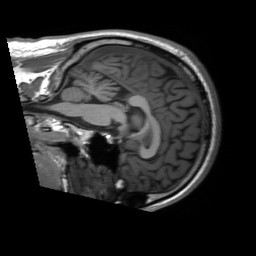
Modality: T1w
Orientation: sagittal
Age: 30
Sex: male
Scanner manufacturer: siemens
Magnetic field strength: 3 T
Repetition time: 2.3 s
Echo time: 0.00227 s